Question: In Angular, there is an <URL> component which is generating spans for it's visual:

as you can see this span has auto-assigned css class of ".btn" which is coloring component to a certain color - the color of all sort of buttons through the application.
What I need is to override this through drop down is not a button and thus it need not to look like one.
In order to override this, I have assigned "search_drop" class to the parent div with an !important attribute, as you can see.
css definition for "search_drop" is:
'''
.search_drop {
font-family: HPSimplified, Arial !important;
color: black;
background: none !important;
}
'''
Result is however the same.
Can you, please, advice how to override the span's style? The .btn css class needs to stay unchanged.
Thanks!
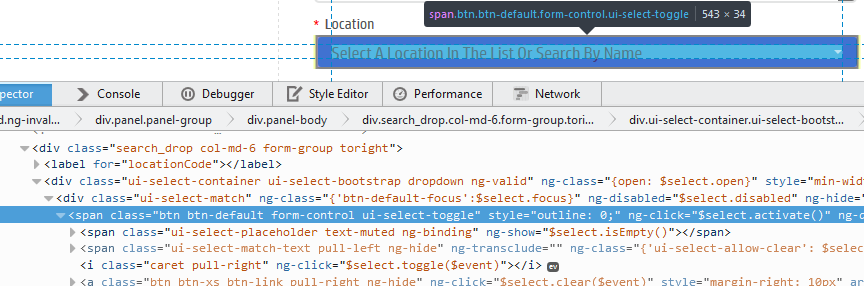
Answer: try
'''
.search_drop .ui-select-match .btn {
font-family: HPSimplified, Arial !important;
color: black;
background: none !important;
}
'''
to get the right level of specificity.
This will only affect '.btn' classes within the 'ui-select' components